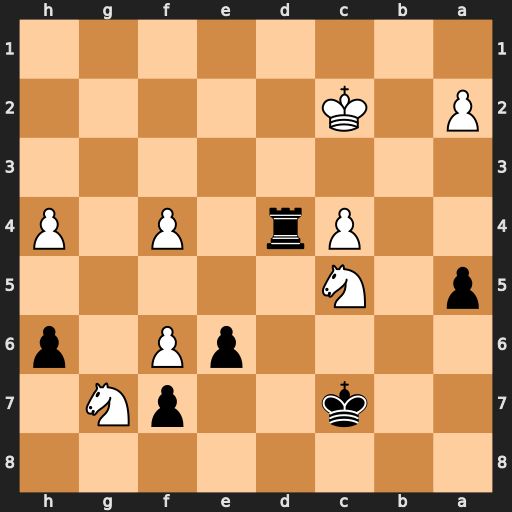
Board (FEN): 8/2k2pN1/4pP1p/p1N5/2Pr1P1P/8/P1K5/8
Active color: b
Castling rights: -
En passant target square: -
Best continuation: Rxc4+ Kd3 Rxc5